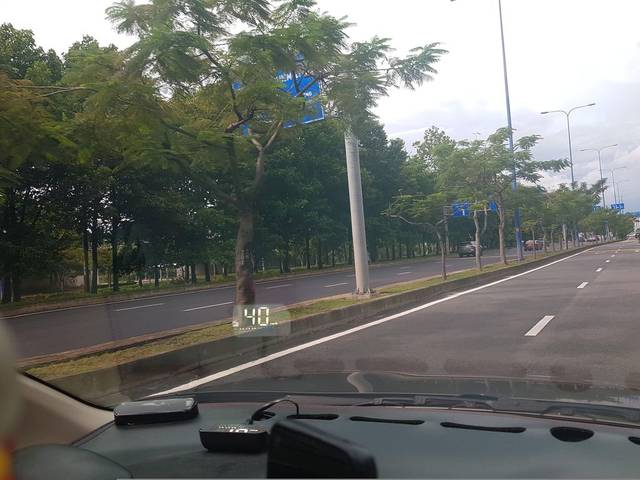
Region: Vietnam
Coordinates: 10.775, 106.726